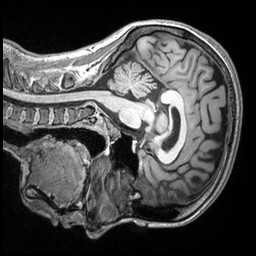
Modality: T1w
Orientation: sagittal
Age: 27
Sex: female
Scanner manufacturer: siemens
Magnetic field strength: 3 T
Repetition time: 2.53 s
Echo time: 0.00298 s